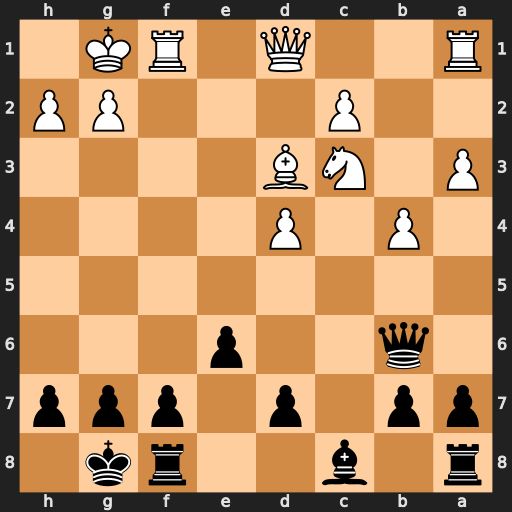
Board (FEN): r1b2rk1/pp1p1ppp/1q2p3/8/1P1P4/P1NB4/2P3PP/R2Q1RK1
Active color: b
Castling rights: -
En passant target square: -
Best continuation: Qxd4+ Kh1 Qxc3